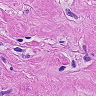
Metastatic tissue present: yes